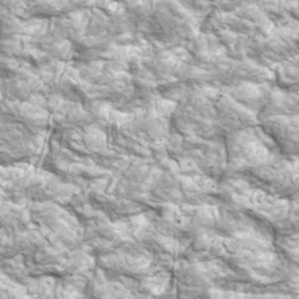
Label: non_frost